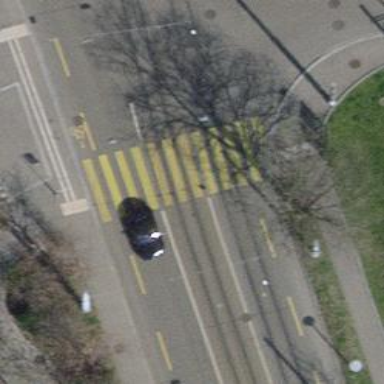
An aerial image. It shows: Tram crossing on the railway.